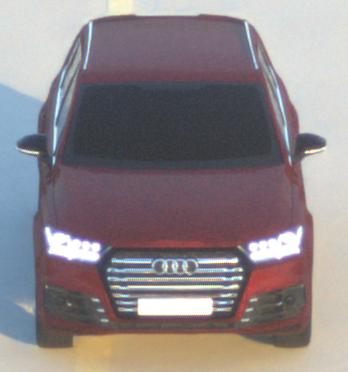
Make: Audi
Model: SQ7
Detailed model: -
Model produced from: 2016
Model produced until: 2018
Doors: 5
Color: red
Road condition: dry road
Daytime: sunrise or sunset
Contrast: medium contrast